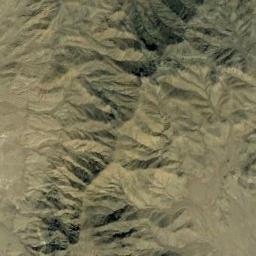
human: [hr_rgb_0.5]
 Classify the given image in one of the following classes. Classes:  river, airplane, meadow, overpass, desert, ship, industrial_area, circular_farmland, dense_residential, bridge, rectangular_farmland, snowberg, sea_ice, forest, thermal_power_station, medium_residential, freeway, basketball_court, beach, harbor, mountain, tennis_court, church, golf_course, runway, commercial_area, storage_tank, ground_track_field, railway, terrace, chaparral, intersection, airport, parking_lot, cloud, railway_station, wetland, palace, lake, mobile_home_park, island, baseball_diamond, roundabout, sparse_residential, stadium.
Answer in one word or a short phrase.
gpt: mountain